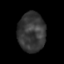
Tissue: skin
Cell type: Fibroblasts
Senescence score: 0.7031
Nuclear area (px): 1059
Mean DAPI intensity: 54.608